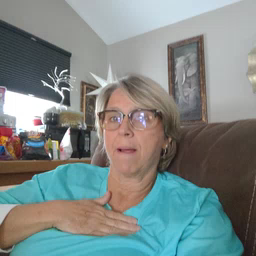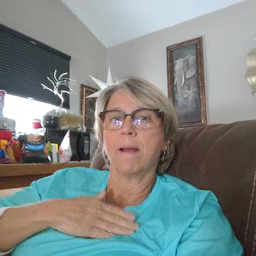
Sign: minemy